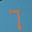
Label: 7